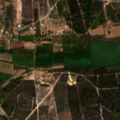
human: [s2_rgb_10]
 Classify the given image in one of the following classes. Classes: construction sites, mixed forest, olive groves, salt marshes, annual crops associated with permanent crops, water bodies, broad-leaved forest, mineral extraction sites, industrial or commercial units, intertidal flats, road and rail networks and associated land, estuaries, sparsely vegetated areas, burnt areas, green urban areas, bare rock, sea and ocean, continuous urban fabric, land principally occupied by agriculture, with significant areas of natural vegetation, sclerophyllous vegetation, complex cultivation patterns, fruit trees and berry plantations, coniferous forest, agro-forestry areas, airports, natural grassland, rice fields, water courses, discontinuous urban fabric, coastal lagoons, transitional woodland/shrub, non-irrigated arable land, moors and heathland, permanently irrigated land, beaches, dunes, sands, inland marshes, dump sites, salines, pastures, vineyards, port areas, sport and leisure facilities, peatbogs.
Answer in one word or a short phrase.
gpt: continuous urban fabric